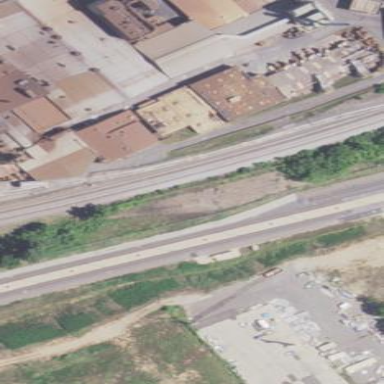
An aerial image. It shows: Railway platform.